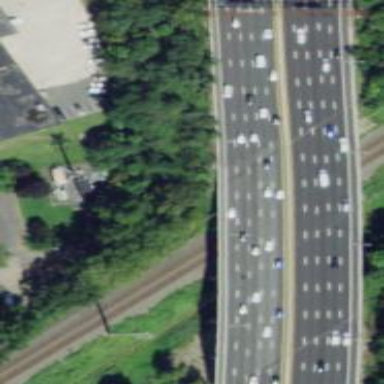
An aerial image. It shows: Urban freeway or expressway.